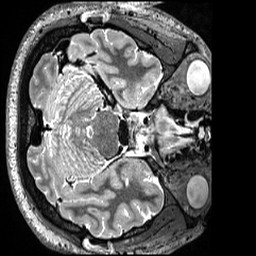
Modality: T2w
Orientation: axial
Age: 22
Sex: male
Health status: ill
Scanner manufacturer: siemens
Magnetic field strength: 3 T
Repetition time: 3.2 s
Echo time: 0.563 s